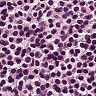
Metastatic tissue present: no